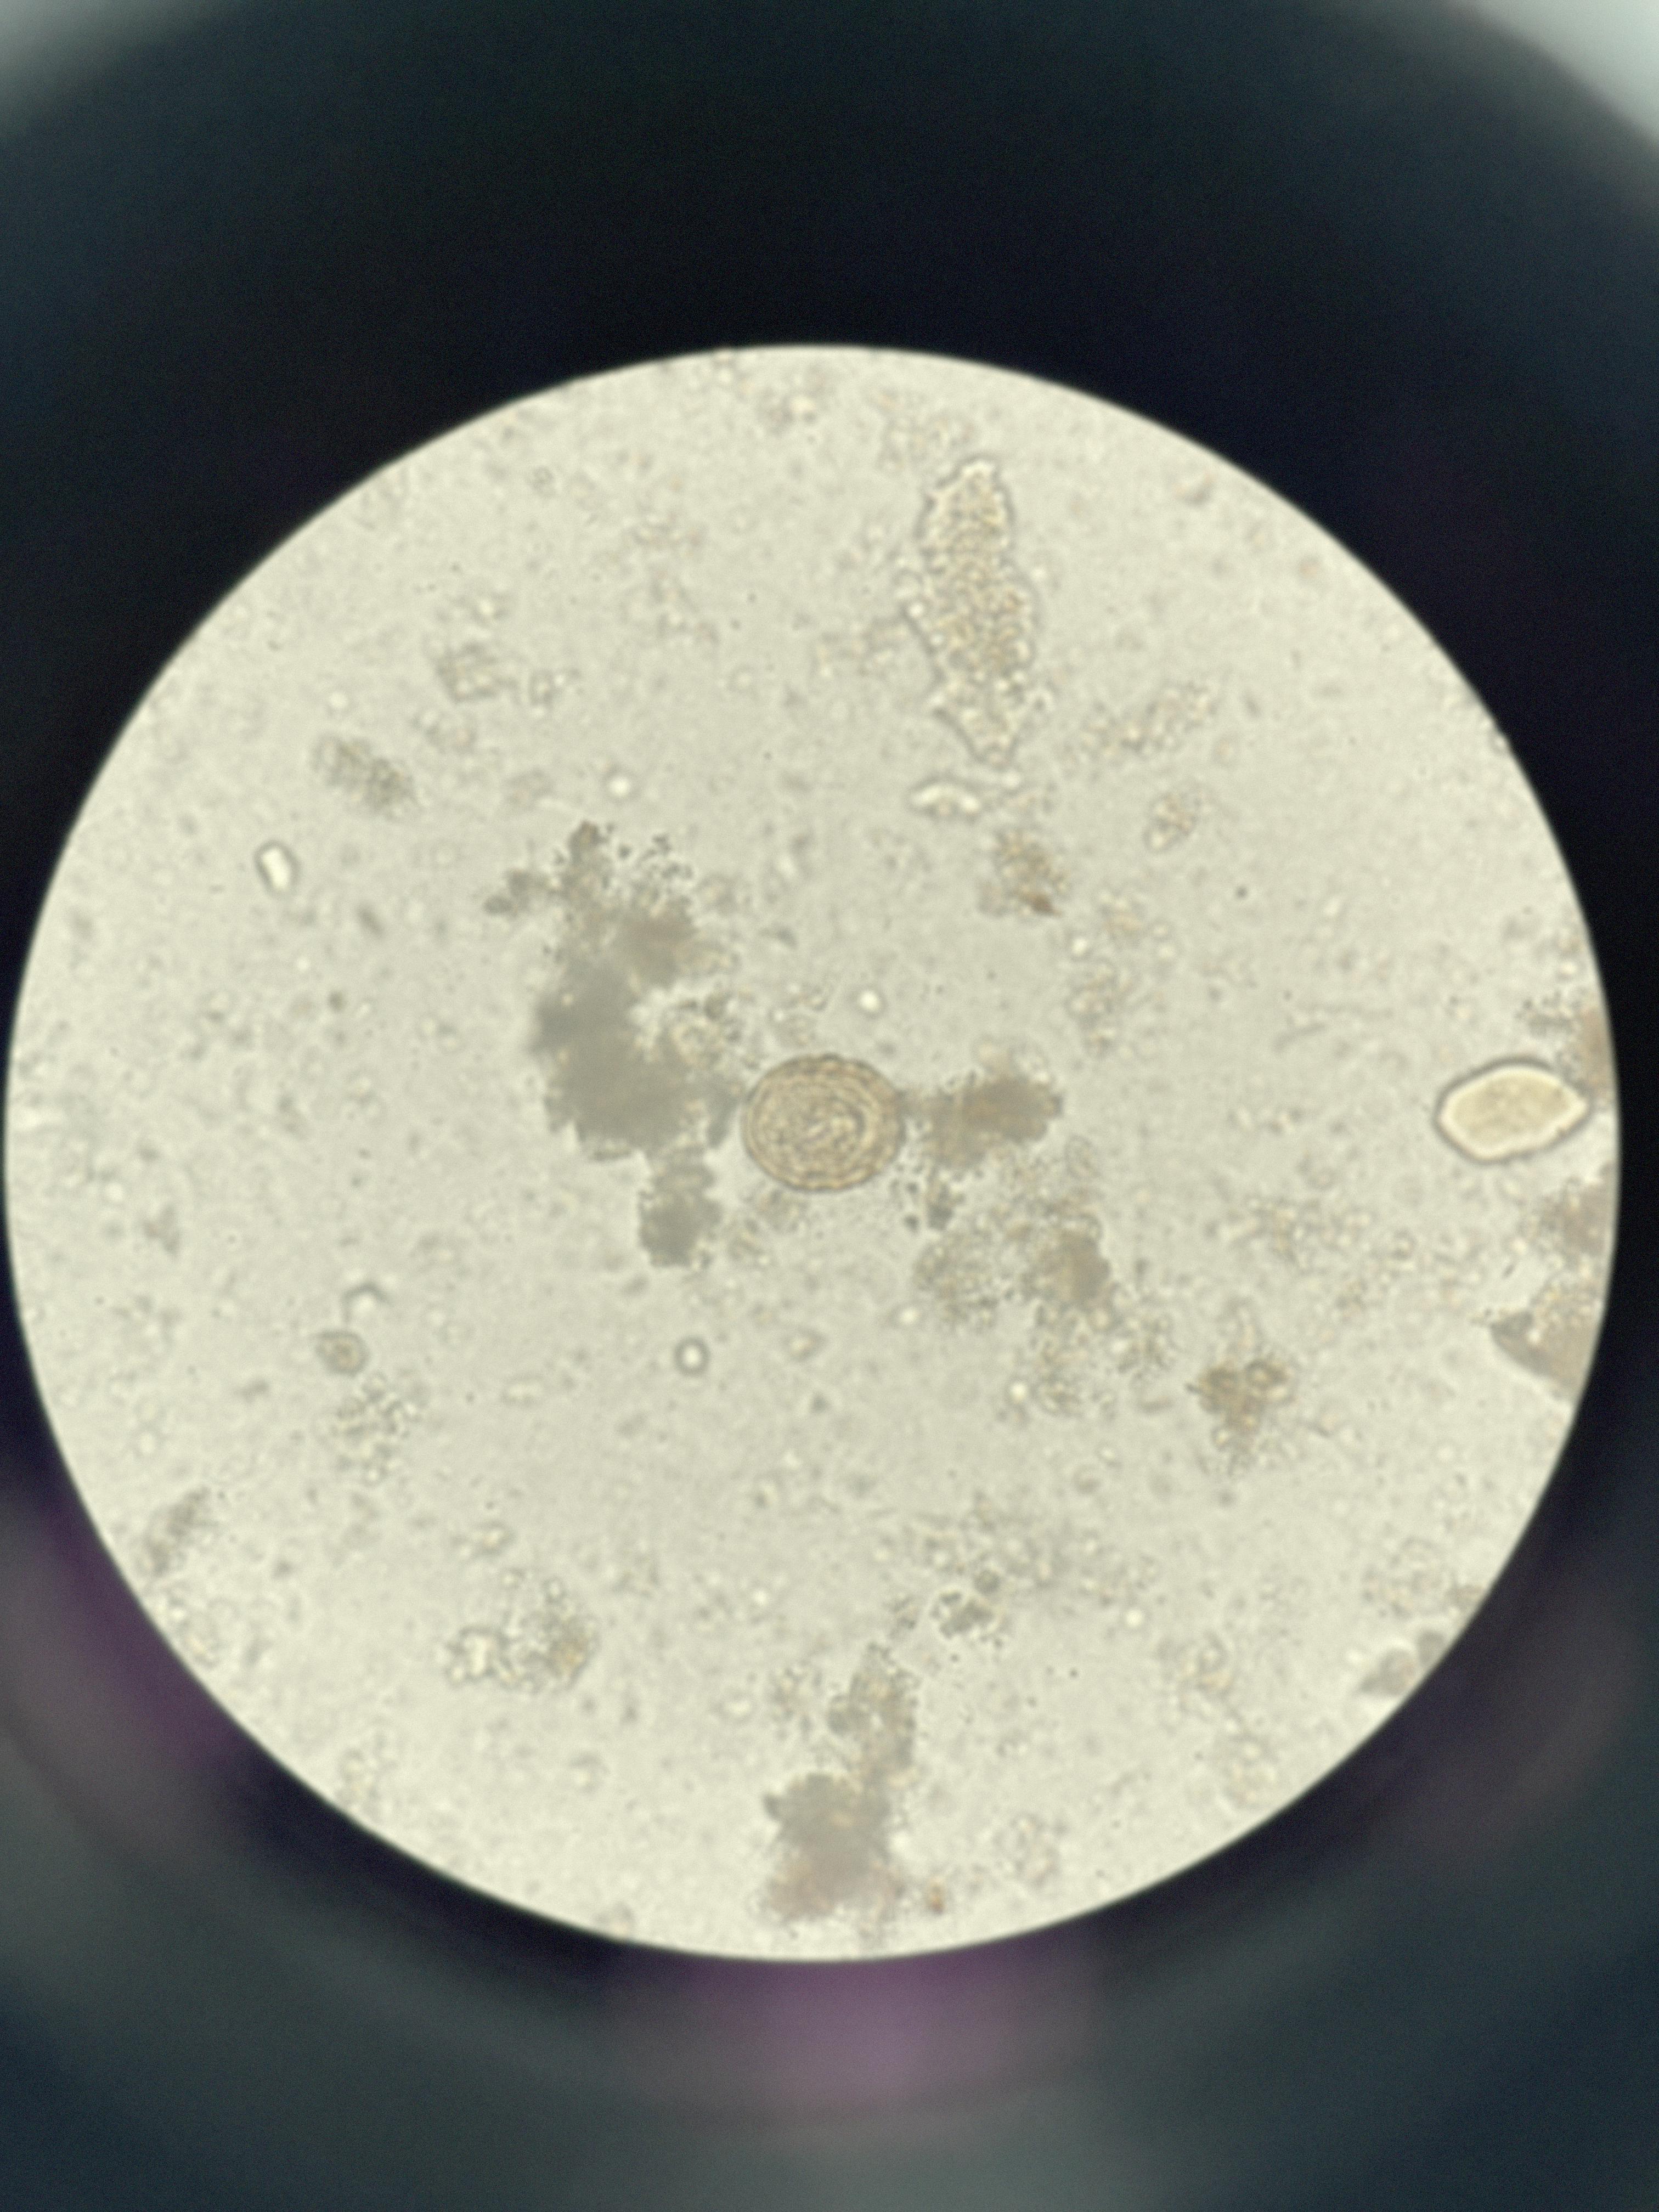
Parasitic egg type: Ascaris lumbricoides